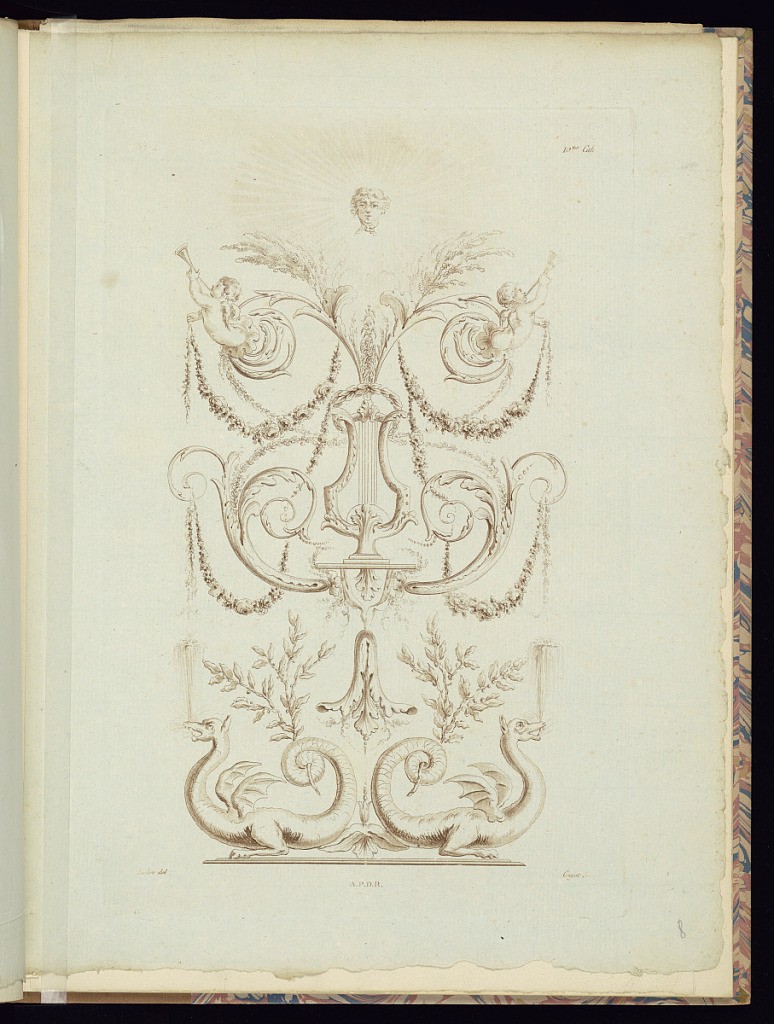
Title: Arabesque Ornament Design
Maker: Pierre Thomas Le Clerc, French, ca. 1740 - ca. 1796
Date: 1788–89
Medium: Aquatint and etching on laid paper
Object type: Print
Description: Arabesque ornament design featuring neo-classical grotesque motifs, scrolling acanthus leaves, festoons of flowers, rosettes, putti, the head of Apollo surrounded by sun rays, foliate branches, a lyre, and dragons. The plate is signed.